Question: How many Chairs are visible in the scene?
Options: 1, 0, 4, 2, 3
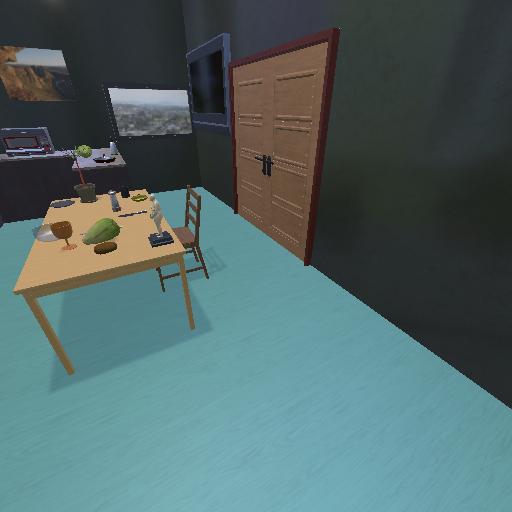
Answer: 1